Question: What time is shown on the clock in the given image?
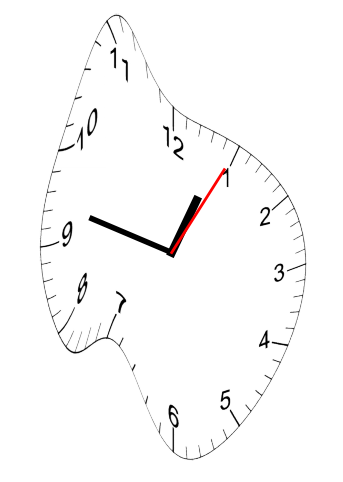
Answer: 12:47:05